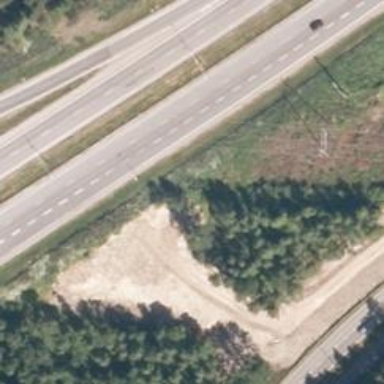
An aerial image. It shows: Asphalt motorway.